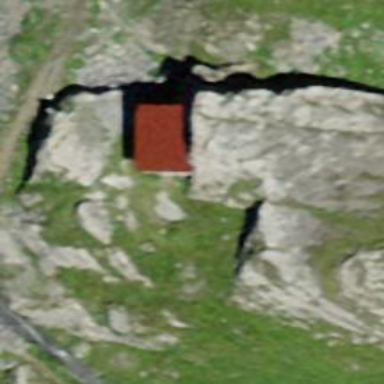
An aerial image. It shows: Shelter.